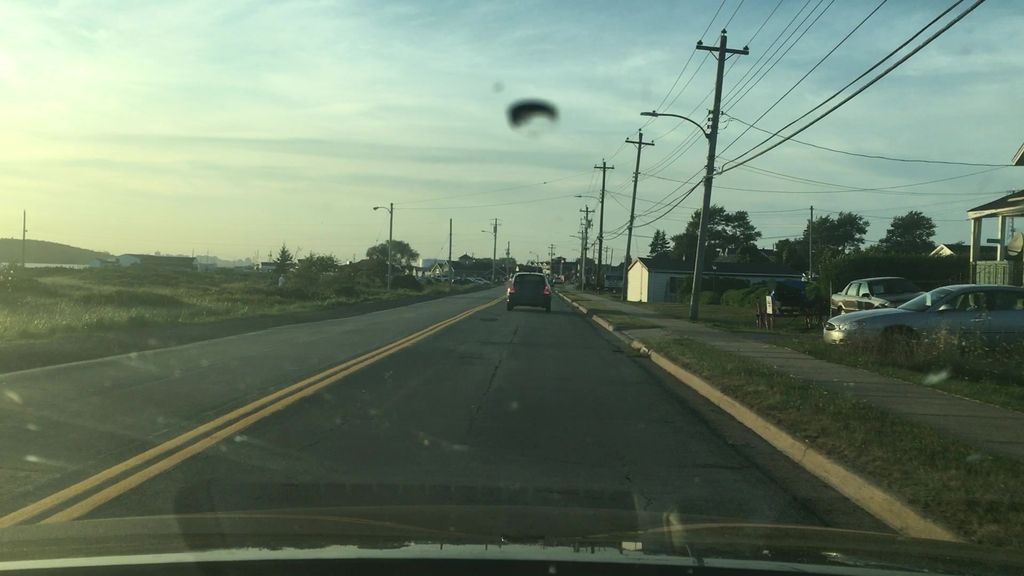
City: halifax